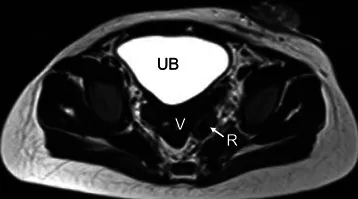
After operation Urinary bladder (UB), vagina (V), and rectum (R). Note vaginal collapse in (
B
) after posterior sinuplasty and excision of longitudinal septum.
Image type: radiology (mri)